Field crop: maize
Growth stage: 2
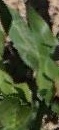
Species: maize